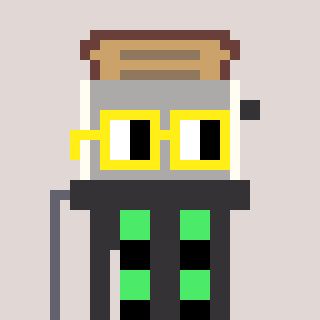
a pixel art character with square yellow glasses, a toaster-shaped head and a grayscale-colored body on a warm background